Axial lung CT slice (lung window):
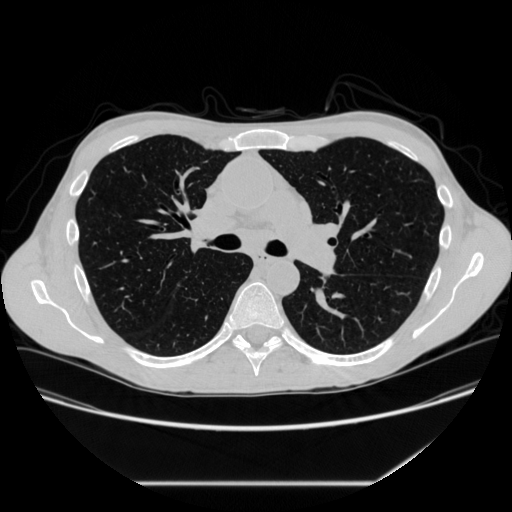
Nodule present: no